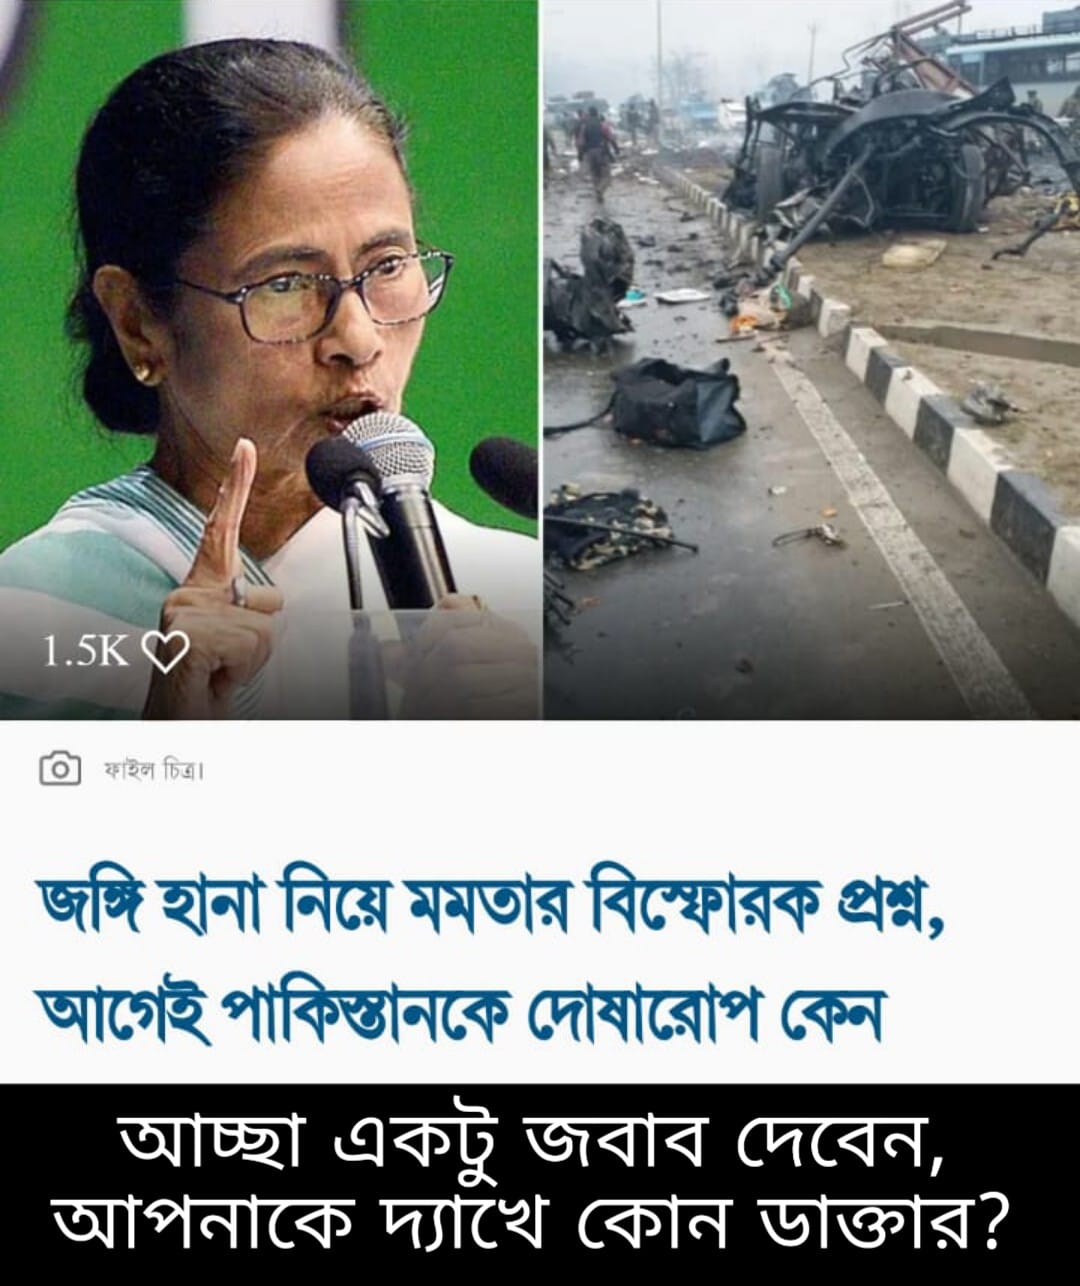
Text: জঙ্গি হানা নিয়ে মমতার বিস্ফোরক প্রশ্ন, আগেই পাকিস্তানকে দোষারোপ কেন আচ্ছা একটু জবাব দেবেন , আপনাকে দেখে কোন ডাক্তার ?
Label: Hate
Hate category: Political
Targeted group: Organization